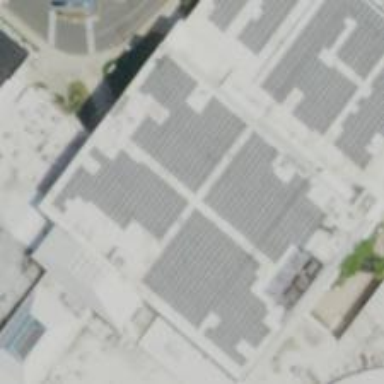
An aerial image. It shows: Solar photovoltaic panel generator.